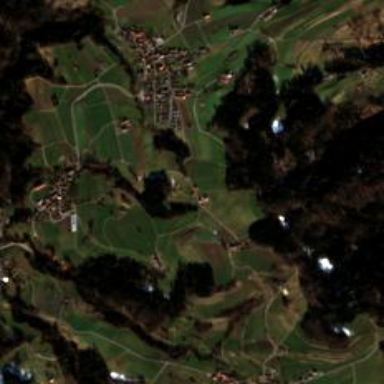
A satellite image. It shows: Small hamlet.